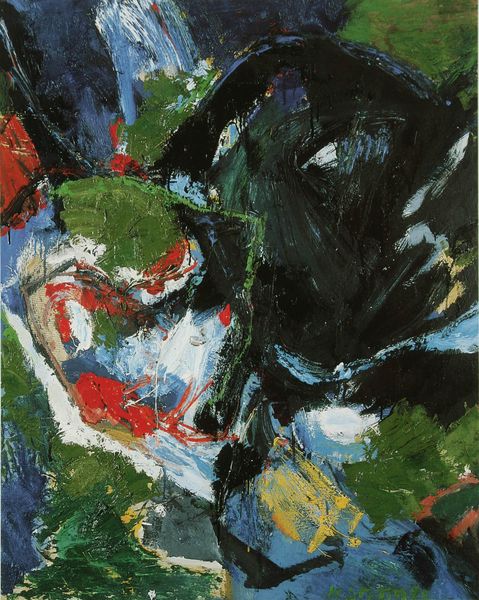
Künstler: Helmut Sturm
Standort: Gottmadingen
Institution: Sammlung Kulturförderkreis Gottmadingen
Schlagwörter: blau, weiß, gelb, grün, schwarz, ölbild, rot, pastos, abstraktion